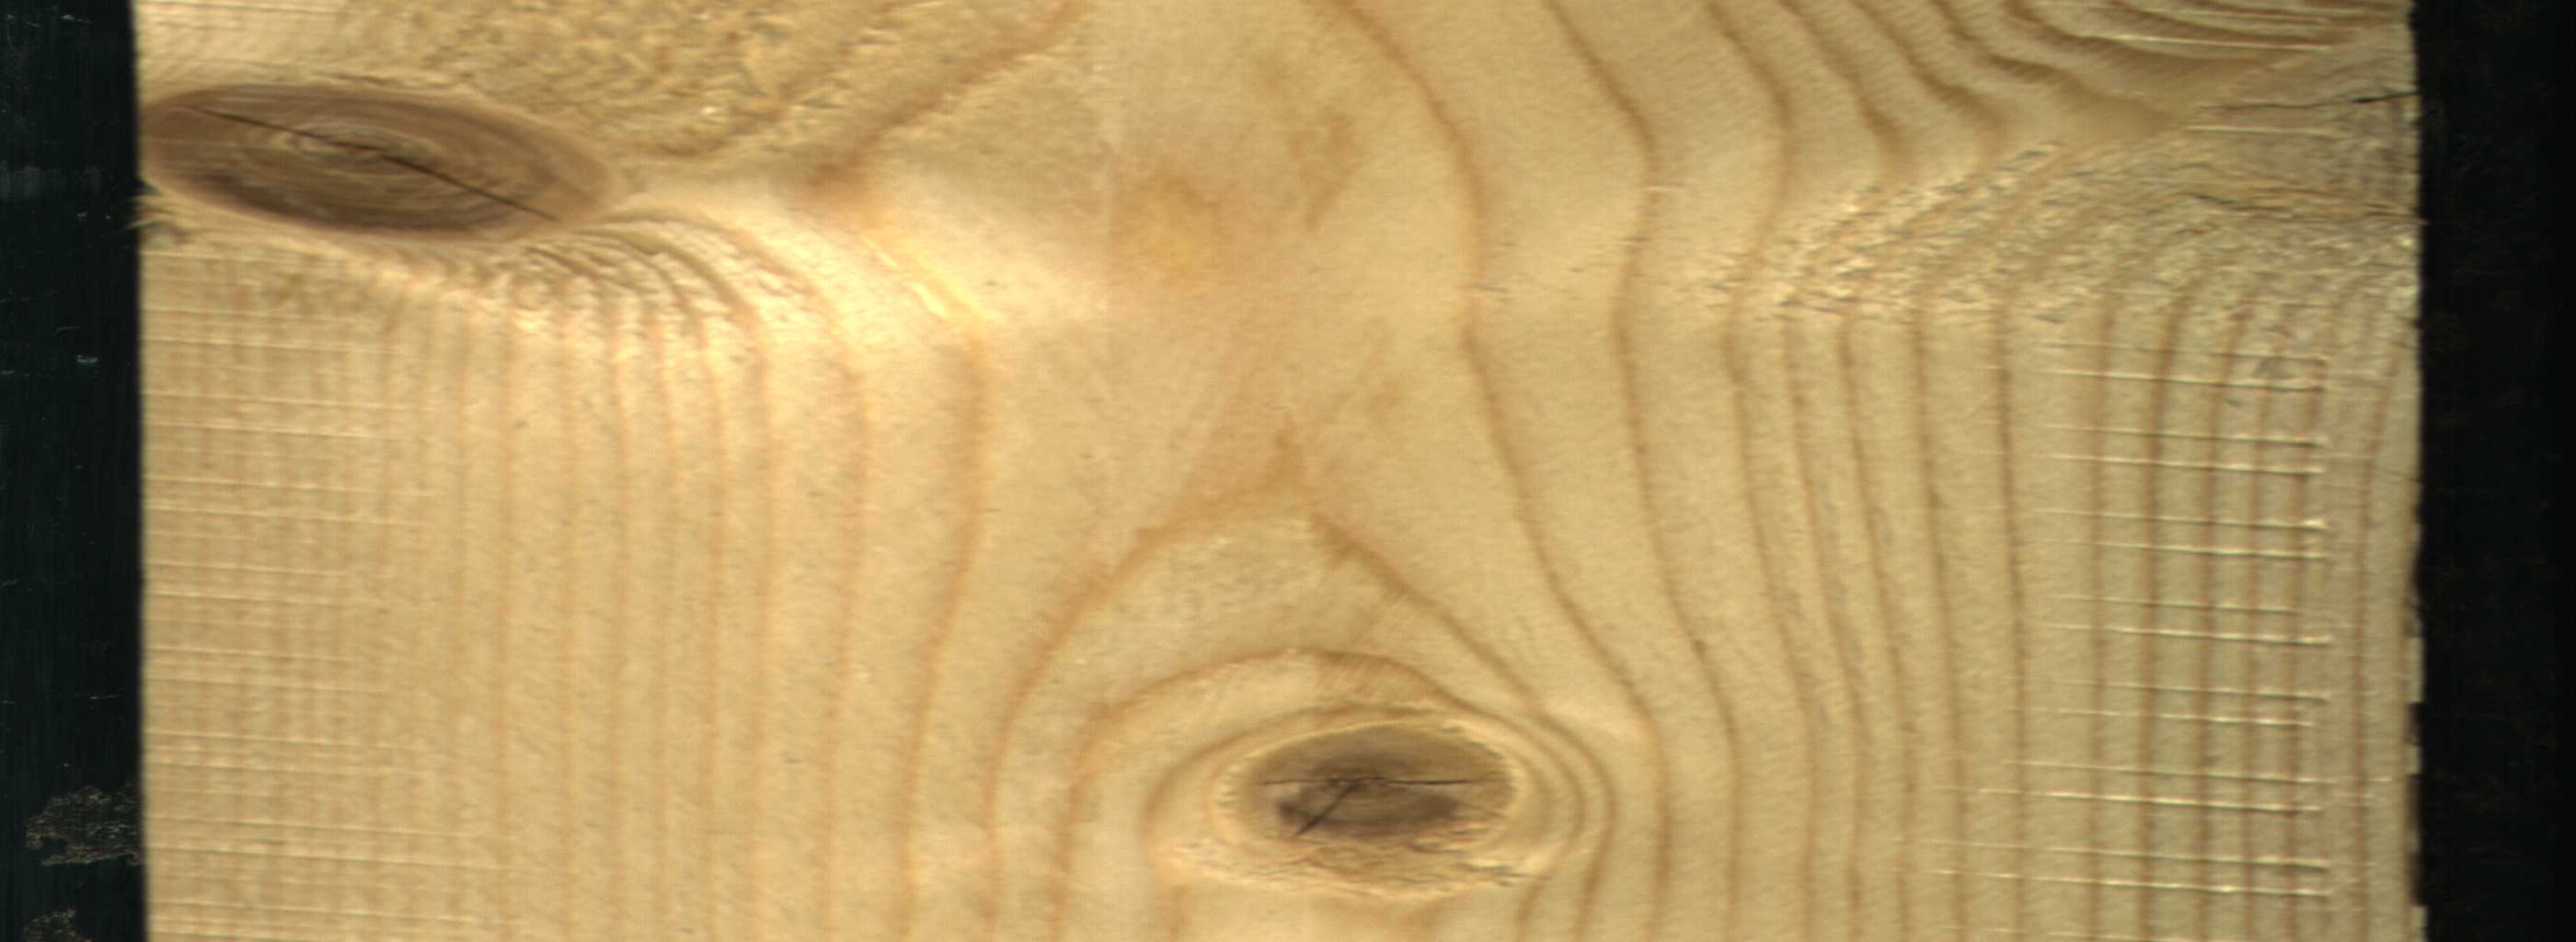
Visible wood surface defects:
knot_with_crack
knot_with_crack
Live_Knot